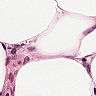
Metastatic tissue present: no